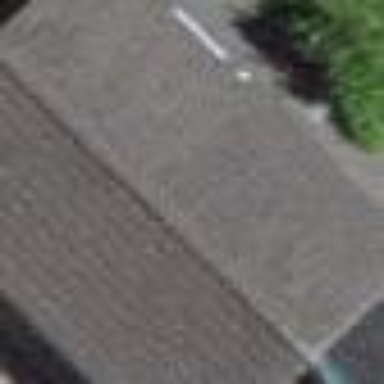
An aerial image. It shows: Garage.